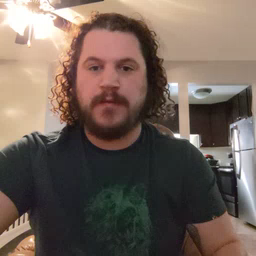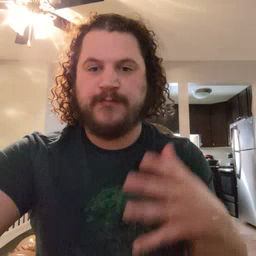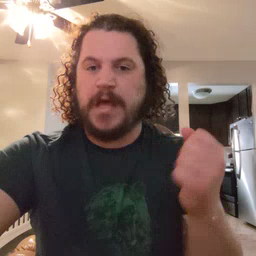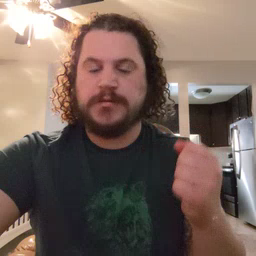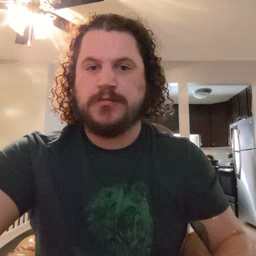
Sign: fast